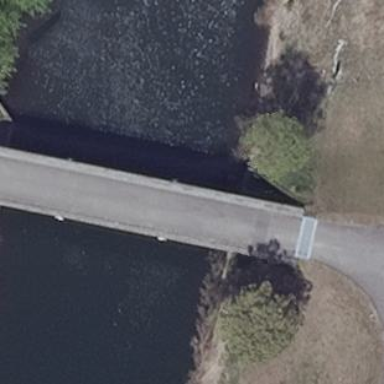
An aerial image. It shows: Man-made bridge.